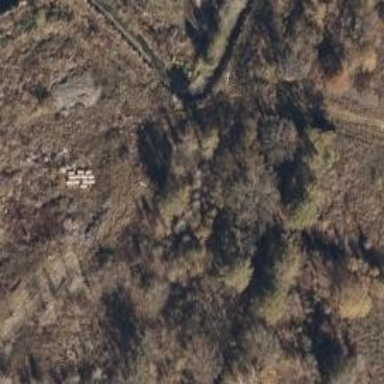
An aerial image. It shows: Abandoned railway.